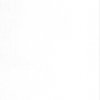
Label: dusty